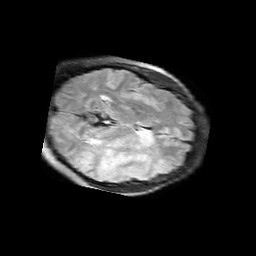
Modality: FLAIR
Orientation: axial
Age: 39
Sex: female
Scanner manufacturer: philips
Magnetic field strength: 3 T
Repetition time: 11 s
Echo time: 0.12 s